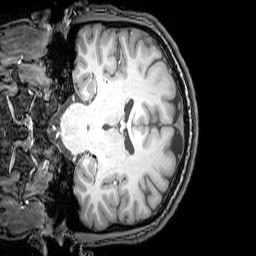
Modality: T1w
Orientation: coronal
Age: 23
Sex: male
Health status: healthy
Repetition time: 0.081 s
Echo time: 0.037 s